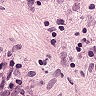
Metastatic tissue present: yes